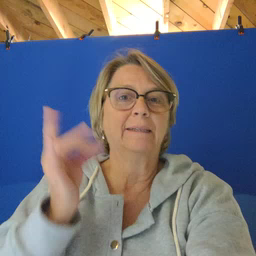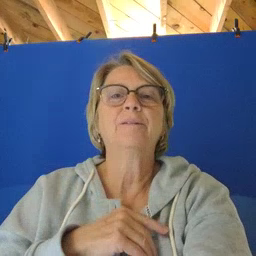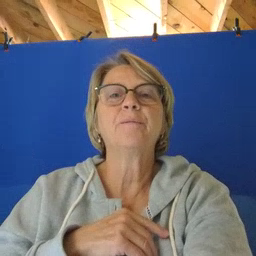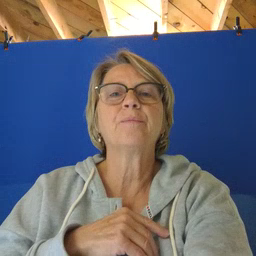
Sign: cat